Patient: sex M, age 57
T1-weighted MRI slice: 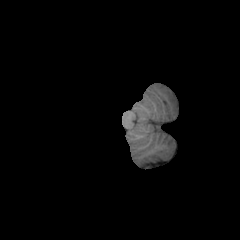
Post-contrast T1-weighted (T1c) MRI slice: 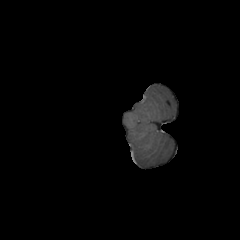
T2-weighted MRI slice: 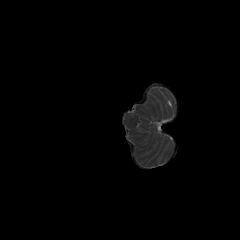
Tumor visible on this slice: no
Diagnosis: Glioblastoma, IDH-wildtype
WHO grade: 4